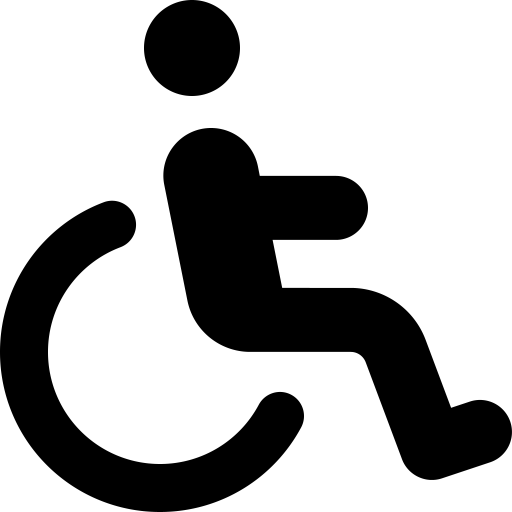
Tags: icon, FontAwesome, fa-icon, solid, wheelchair